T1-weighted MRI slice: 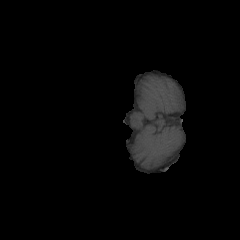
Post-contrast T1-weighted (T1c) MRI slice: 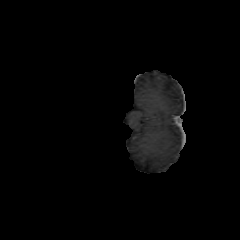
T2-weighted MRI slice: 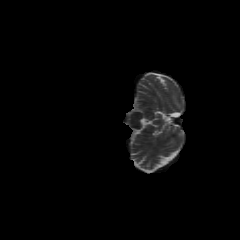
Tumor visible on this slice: no